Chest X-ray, PA view. Patient: 54 years old, sex F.
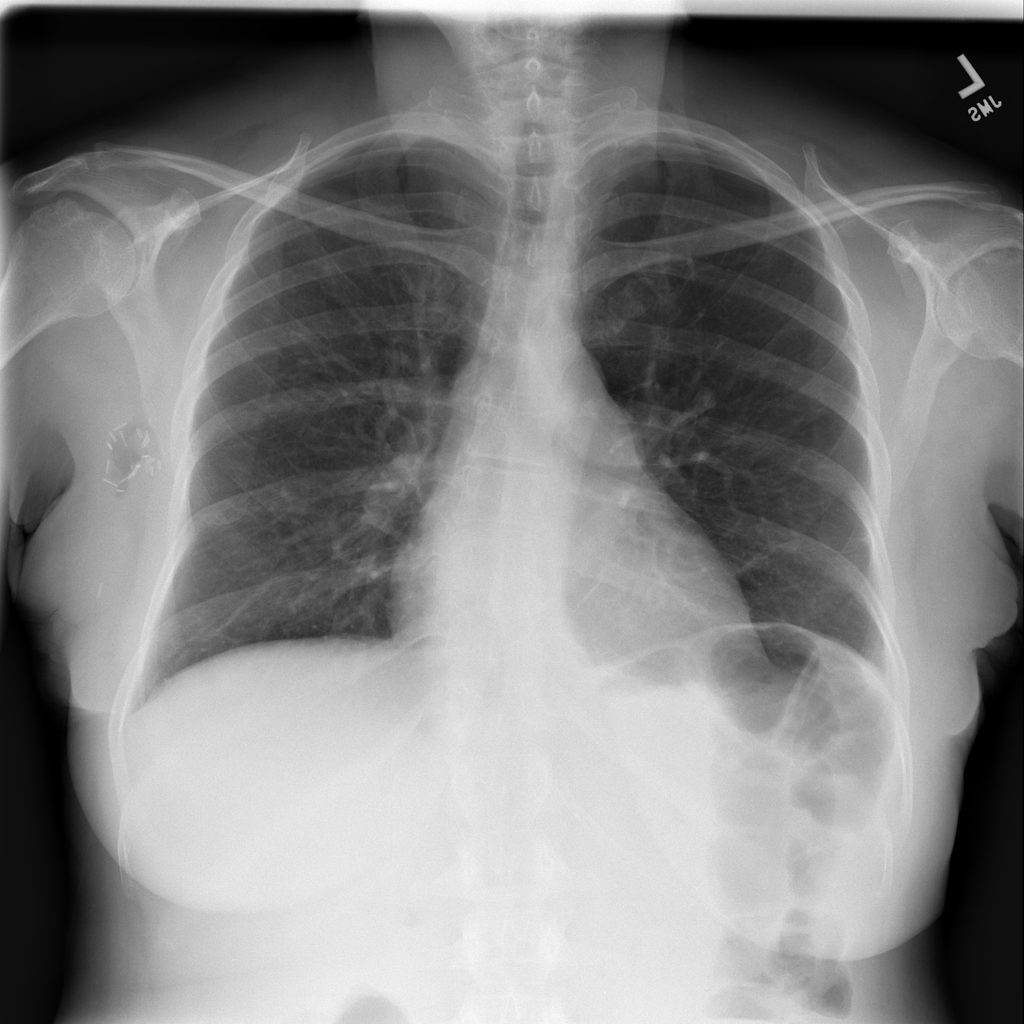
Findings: Effusion